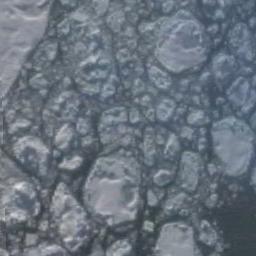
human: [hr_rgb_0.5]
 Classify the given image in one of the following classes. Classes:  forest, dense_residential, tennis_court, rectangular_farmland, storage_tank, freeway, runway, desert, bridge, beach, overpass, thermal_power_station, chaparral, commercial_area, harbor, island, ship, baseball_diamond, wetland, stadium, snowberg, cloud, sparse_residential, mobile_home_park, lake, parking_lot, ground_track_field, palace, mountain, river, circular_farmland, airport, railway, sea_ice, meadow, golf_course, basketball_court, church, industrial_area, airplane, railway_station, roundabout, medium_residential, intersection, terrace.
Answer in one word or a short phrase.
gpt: sea_ice